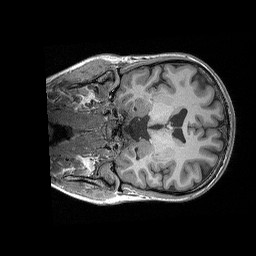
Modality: T1w
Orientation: coronal
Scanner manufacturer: siemens
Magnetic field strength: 3 T
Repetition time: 2.3 s
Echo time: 0.00298 s